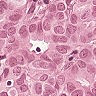
Metastatic tissue present: yes